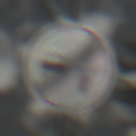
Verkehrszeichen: EndeVerbotUeberholenEinspurigeFahrzeuge
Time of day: Midday
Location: Outdoor (Suburban)
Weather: Clear
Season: NotSpecified
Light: Natural